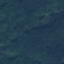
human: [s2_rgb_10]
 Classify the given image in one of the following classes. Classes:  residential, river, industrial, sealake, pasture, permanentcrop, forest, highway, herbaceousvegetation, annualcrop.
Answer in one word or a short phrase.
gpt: Forest